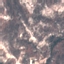
Label: HerbaceousVegetation